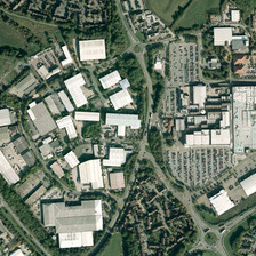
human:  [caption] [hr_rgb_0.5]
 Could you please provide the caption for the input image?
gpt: There are many green lawn and tall trees around the factory.

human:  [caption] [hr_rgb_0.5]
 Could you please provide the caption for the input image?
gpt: There are many green lawns and tall trees around the factory.

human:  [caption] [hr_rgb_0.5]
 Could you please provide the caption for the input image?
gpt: In the factory, there are many tall green trees beside mangroves.

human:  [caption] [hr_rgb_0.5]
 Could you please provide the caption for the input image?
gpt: There are green lawns and trees.

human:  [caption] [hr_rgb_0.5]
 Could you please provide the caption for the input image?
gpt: There are many tall green trees beside the mangrove forest in the factory.